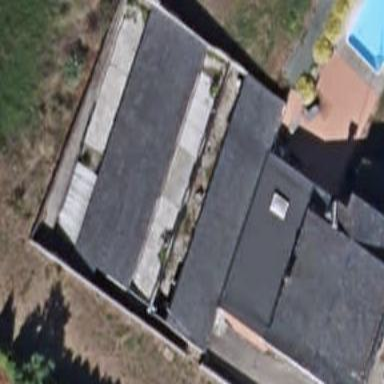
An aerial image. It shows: Shed building.